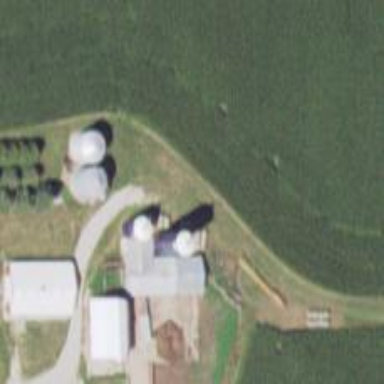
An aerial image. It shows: Silo.